Question: I'm looking to generate a pdf from an existing pdf "template". For example, the pdf "template" would have the, text, fields, and layout -- all that would be left to do is fill in "fields" with data.
I would like to populate these fields with the appropriate data from a mongo collection, and generate a new pdf from it.
I am looking at the pascoual/meteor-pdfkit package, but I only read about how to generate a pdf from scratch. Also, I reviewed <URL> but found no examples of my approach.
Is the above possible with an existing meteor pdf package? What's the best way to go about this?
For example, the following is part of a pdf document, the "fields" need to be populated with data I get from a collection:

UPDATE: I'm looking into using pdftk server: <URL>. This seems to do what I want, and runs on all platforms.
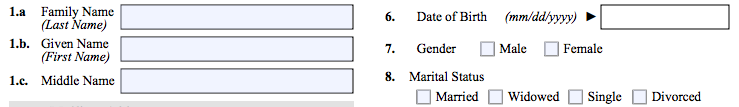
Answer: Ended up using FDFs (actually XFDFs) to do the PDF form fills. PDFtk server was the tool I ended up using.